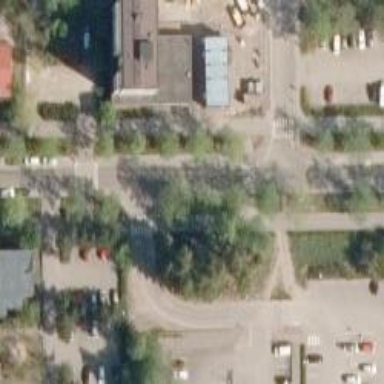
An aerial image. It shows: Asphalt cycleway.